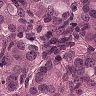
Metastatic tissue present: yes